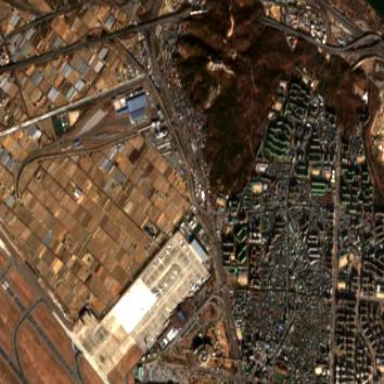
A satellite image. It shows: Subway depot area used for railway purposes.